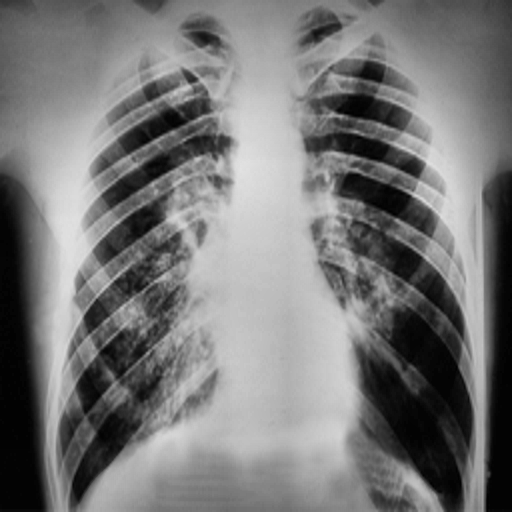
Finding: TUBERCULOSIS